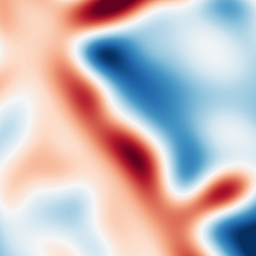
Category: multiscale
Decomposition family: log
Decomposition parameters: sigma: 20
Upsampling method: cubic_catmull_rom
Upsampling parameters: scale: 2
Upsampling scale: 2